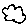
Label: cloud